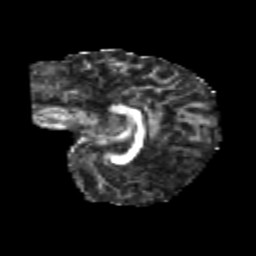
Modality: FA
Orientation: sagittal
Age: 6
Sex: female
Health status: healthy